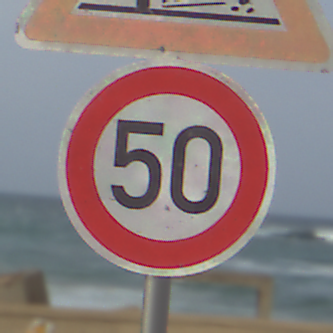
Verkehrszeichen: Geschwindigkeit50
Zusatzzeichen oben: SplittSchotter
Umgebung: Outdoor, Suburban
Tageszeit: MorningAfternoon
Wetter: PartlyCloudy
Licht: Natural
Jahreszeit: NotSpecified
Kontrast: HighContrast